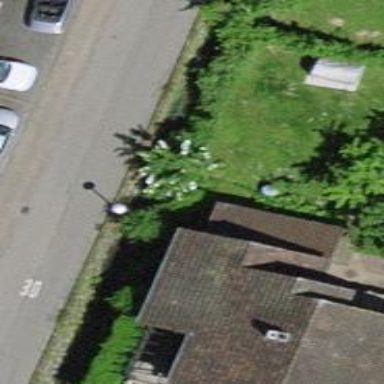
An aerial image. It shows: Detached building.